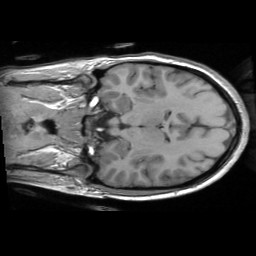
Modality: T1w
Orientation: coronal